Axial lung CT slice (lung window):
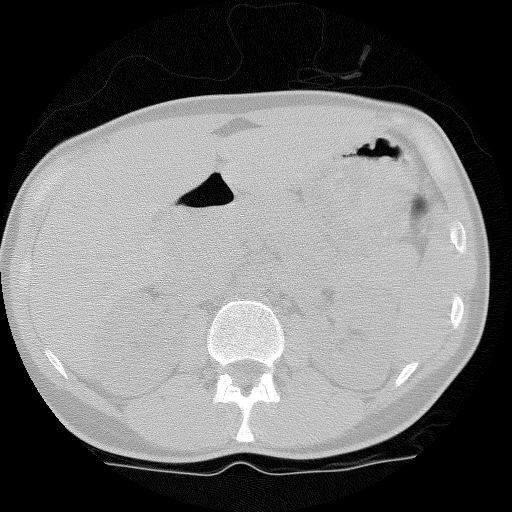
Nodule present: no